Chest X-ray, PA view. Patient: 34 years old, sex F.
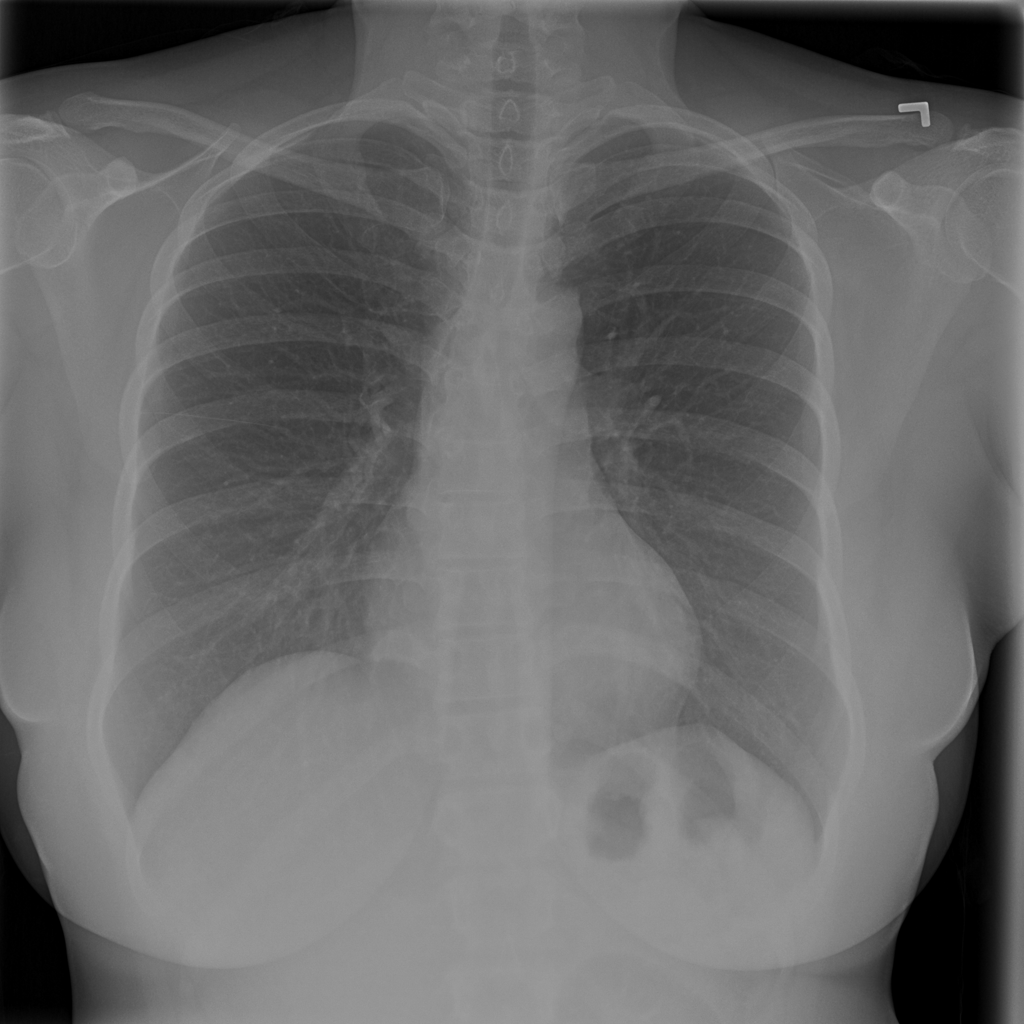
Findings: No Finding